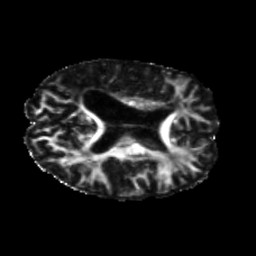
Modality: FA
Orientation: axial
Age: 69
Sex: female
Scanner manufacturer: siemens
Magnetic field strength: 3 T
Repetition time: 5.25 s
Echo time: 0.08 s